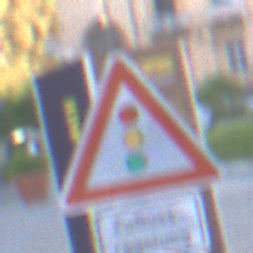
Verkehrszeichen: Lichtzeichenanlage
Zusatzzeichen unten: HinweisDurchVerbaleAngabe7
Umgebung: Outdoor, Urban
Tageszeit: SunriseSunset
Wetter: PartlyCloudy
Licht: Natural
Jahreszeit: NotSpecified
Kontrast: LowContrast